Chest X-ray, PA view. Patient: 51 years old, sex M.
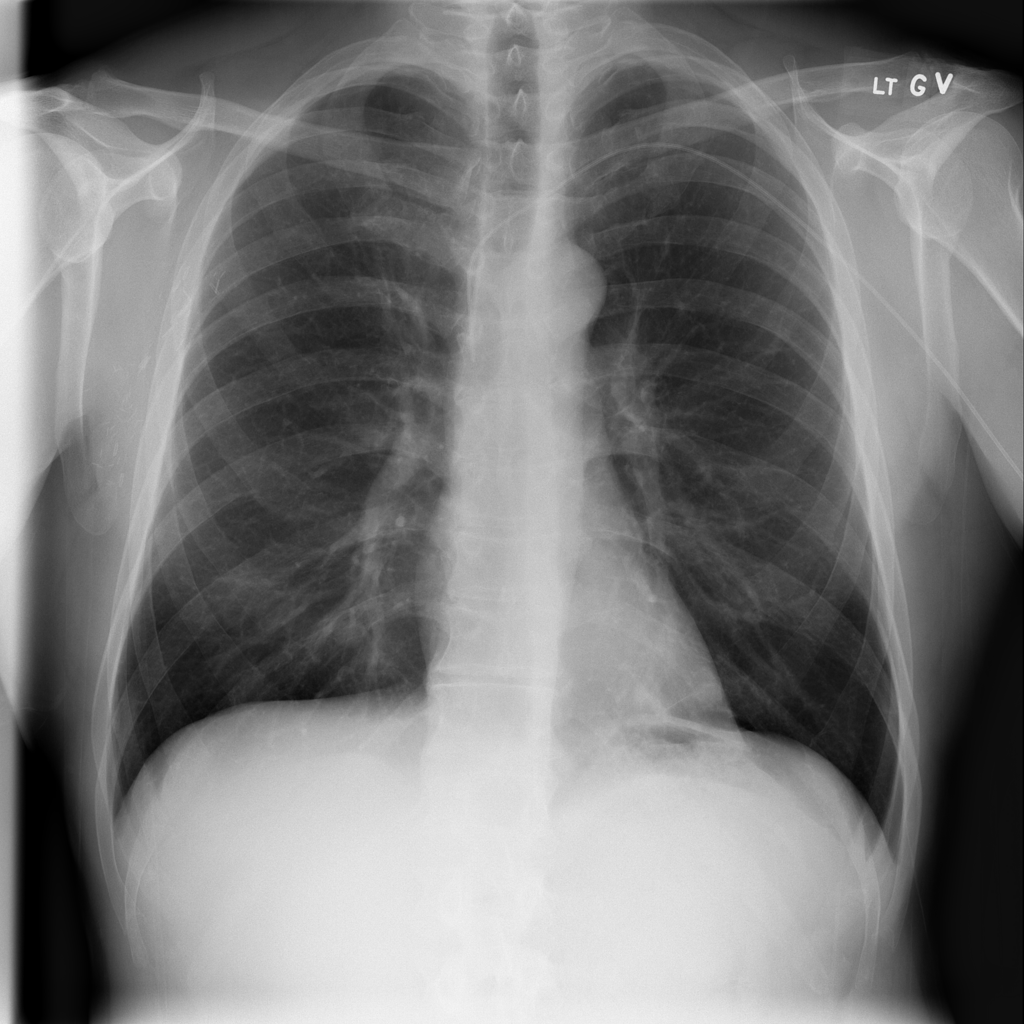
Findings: No Finding